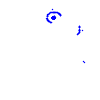
Particle: electron